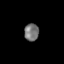
Tissue: skin
Cell type: Epithelial cells
Senescence score: 0.9184
Nuclear area (px): 245
Mean DAPI intensity: 118.918